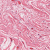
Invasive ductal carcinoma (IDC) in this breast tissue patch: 0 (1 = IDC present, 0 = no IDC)